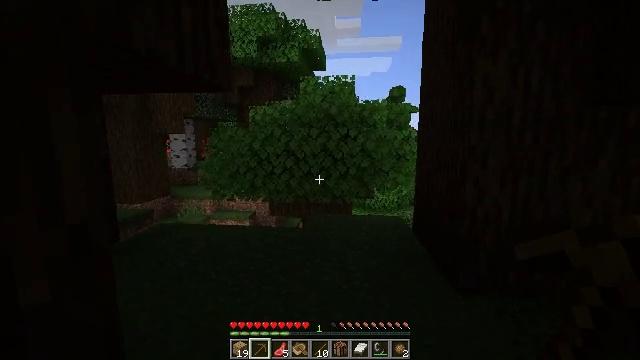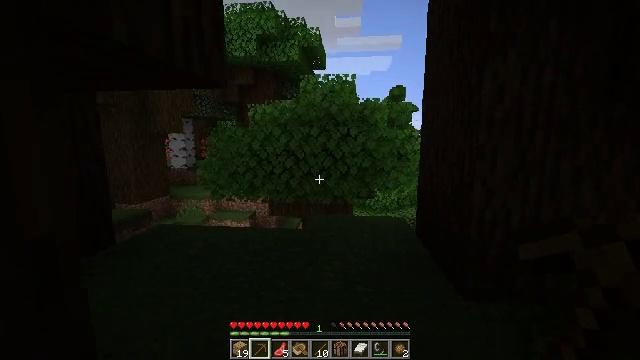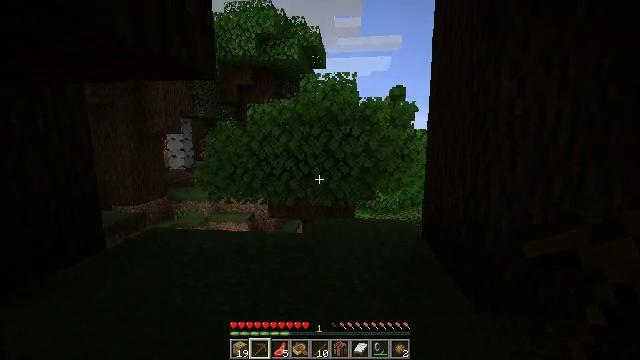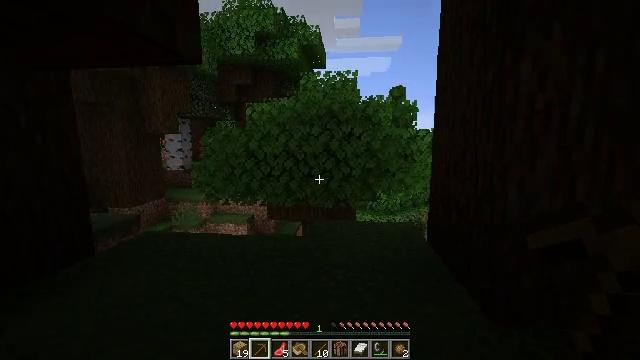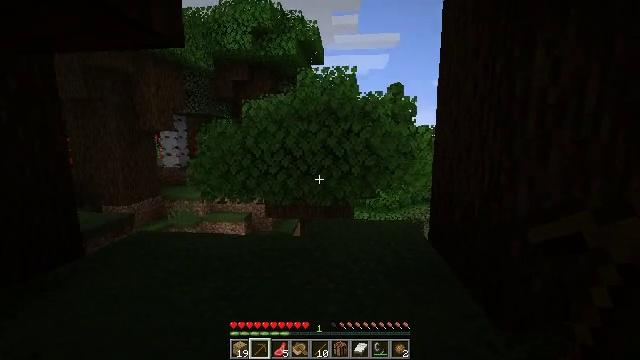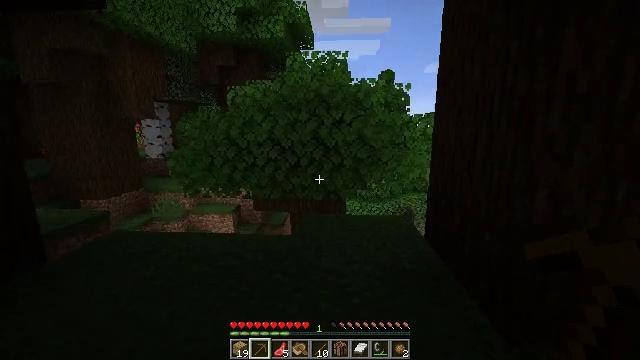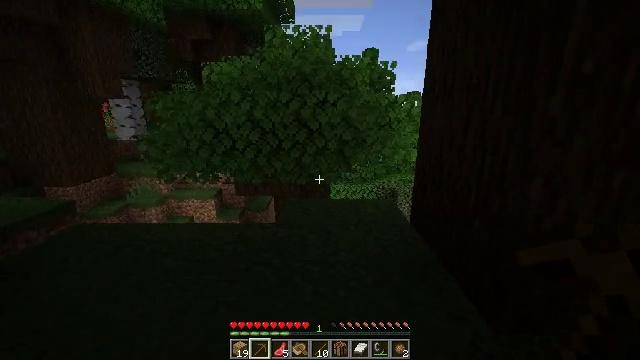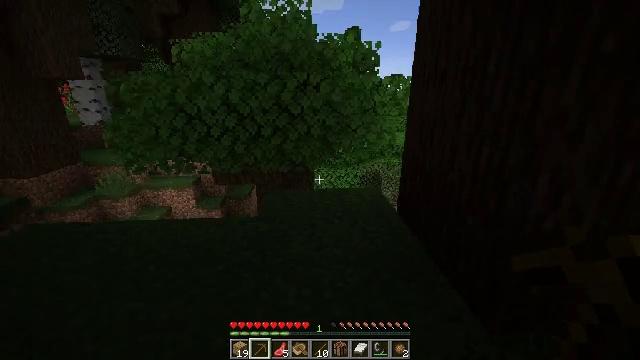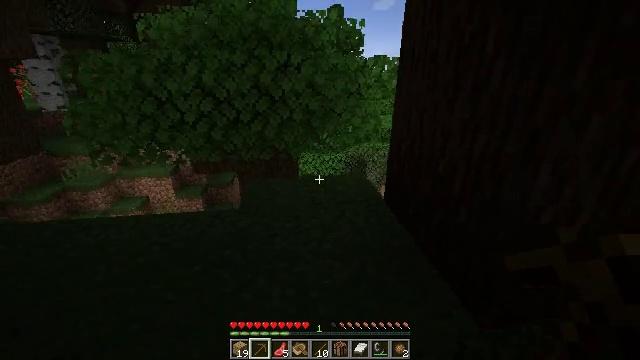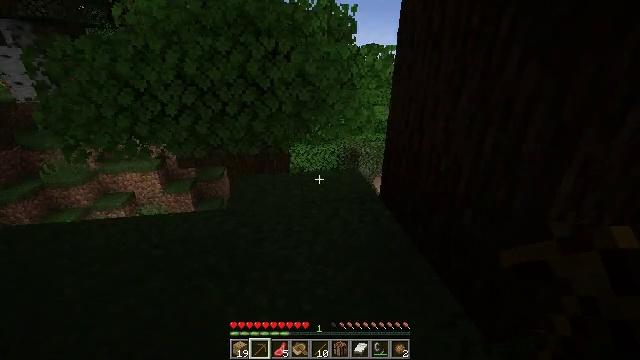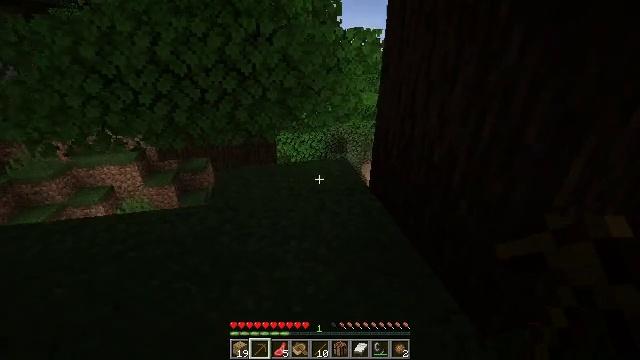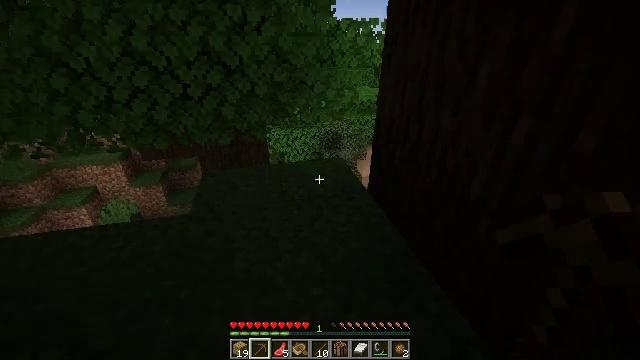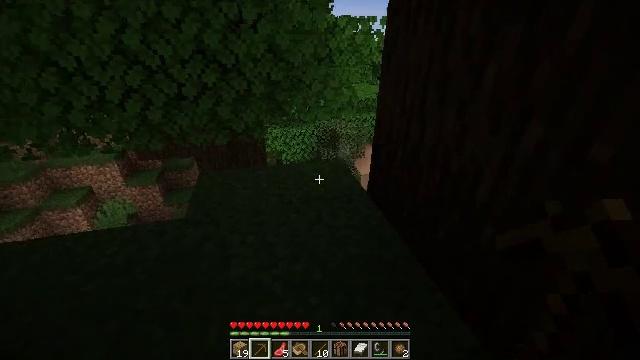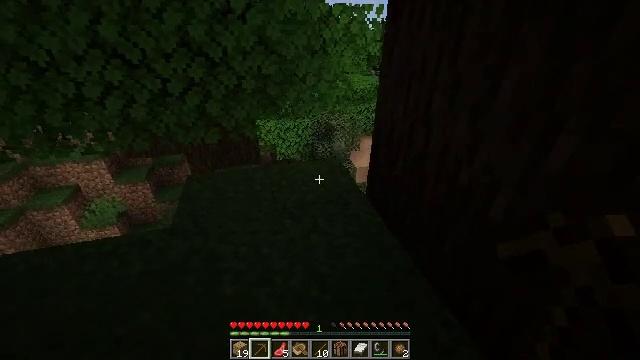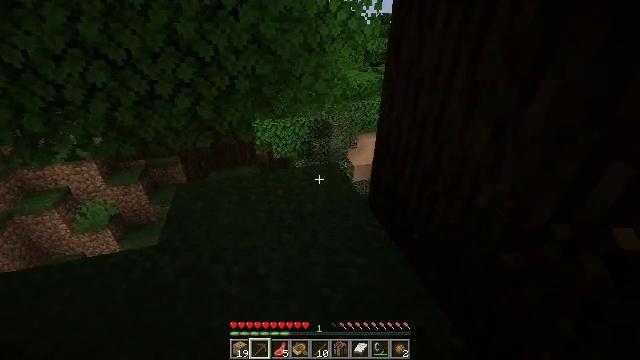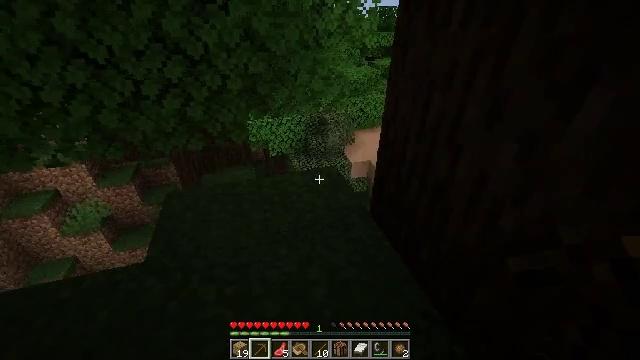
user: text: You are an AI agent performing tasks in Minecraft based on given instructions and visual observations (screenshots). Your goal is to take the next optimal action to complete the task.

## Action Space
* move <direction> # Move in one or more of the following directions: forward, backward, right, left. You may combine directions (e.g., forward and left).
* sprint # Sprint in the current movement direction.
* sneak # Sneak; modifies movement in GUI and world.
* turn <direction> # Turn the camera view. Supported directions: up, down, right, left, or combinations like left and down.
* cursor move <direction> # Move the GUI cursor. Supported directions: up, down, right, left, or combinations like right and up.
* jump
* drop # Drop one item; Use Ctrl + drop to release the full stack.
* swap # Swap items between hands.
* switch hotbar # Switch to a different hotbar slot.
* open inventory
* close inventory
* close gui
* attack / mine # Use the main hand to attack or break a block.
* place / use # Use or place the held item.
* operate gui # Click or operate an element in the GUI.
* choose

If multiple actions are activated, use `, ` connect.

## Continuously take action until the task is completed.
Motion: motion action
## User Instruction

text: Collect dark oak leaves by breaking them.
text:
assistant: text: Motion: move forward
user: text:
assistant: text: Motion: move forward
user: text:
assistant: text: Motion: move forward
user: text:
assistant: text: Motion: move forward
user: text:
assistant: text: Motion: move forward, turn right and down
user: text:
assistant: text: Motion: move forward, turn right and down
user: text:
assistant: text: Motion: move forward, turn right and down
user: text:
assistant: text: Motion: move forward, turn right and down
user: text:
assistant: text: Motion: move forward, turn right and down
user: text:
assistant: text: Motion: move forward, turn right and down
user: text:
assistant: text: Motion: move forward, turn right and down
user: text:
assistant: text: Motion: move forward
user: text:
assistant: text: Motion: move forward, turn right and down
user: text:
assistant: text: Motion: move forward
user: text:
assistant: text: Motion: move forward, turn down
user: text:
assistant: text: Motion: move forward, turn right and down
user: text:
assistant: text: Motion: move forward, turn right and down
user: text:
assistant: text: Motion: move forward, turn right and down
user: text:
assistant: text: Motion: move forward, turn right and down
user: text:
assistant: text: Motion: move forward, turn right and down
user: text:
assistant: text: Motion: move forward, turn right and down
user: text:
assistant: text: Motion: move forward, turn right and down
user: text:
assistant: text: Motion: move forward, turn right and down
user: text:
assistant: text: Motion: move forward, turn right and down
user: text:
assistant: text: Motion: move forward
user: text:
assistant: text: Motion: move forward
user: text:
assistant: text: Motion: move forward, turn right and down
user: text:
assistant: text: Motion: move forward, turn right and down
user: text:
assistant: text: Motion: move forward, turn right
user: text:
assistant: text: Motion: move forward, turn right and up